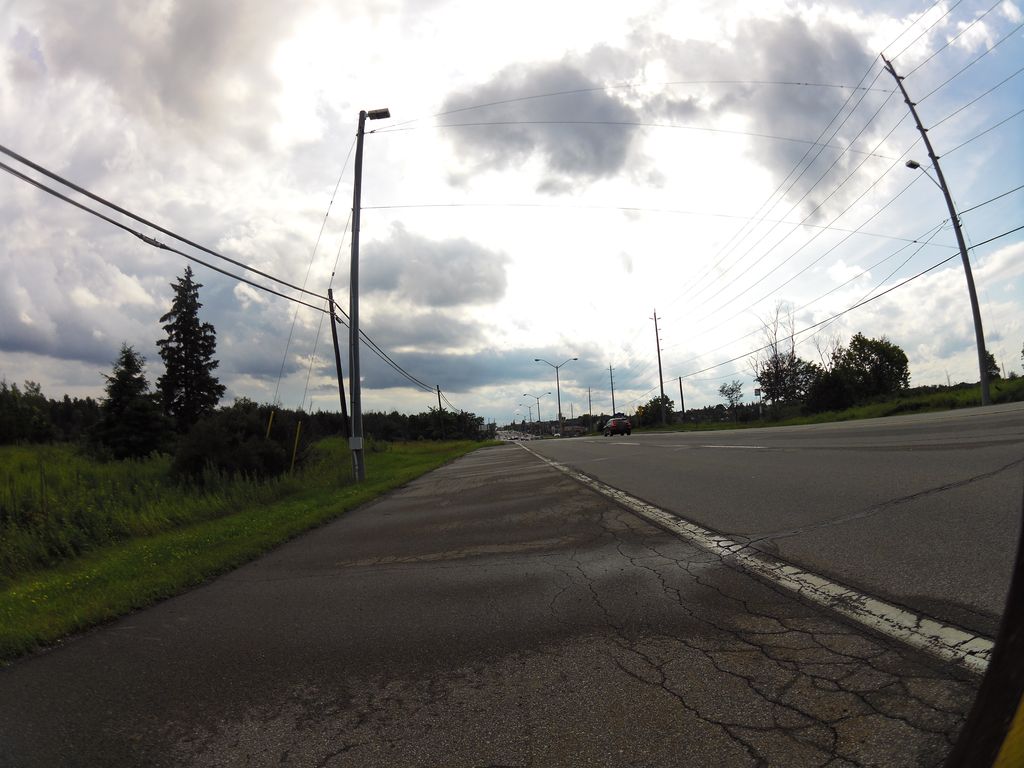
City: ottawa-gatineau